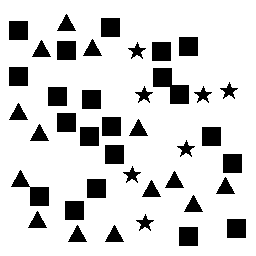
Squares: 21
Triangles: 14
Stars: 7
Total shapes: 42